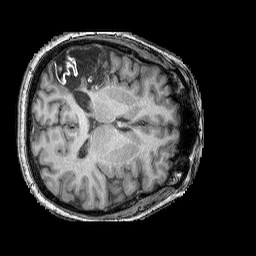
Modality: T1w
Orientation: axial
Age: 46
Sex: female
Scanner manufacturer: siemens
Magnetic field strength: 3 T
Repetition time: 2.25 s
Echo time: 0.00411 s